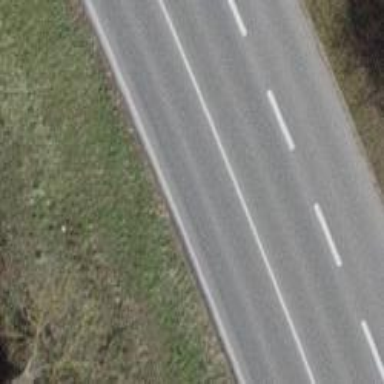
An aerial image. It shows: Primary road with asphalt surface.